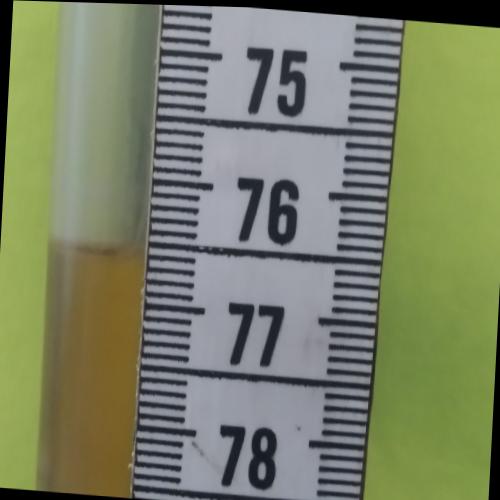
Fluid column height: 76.6 cm